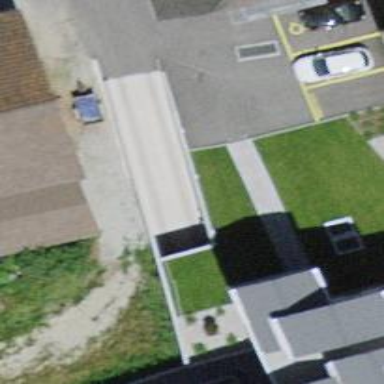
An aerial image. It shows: Parking entrance.